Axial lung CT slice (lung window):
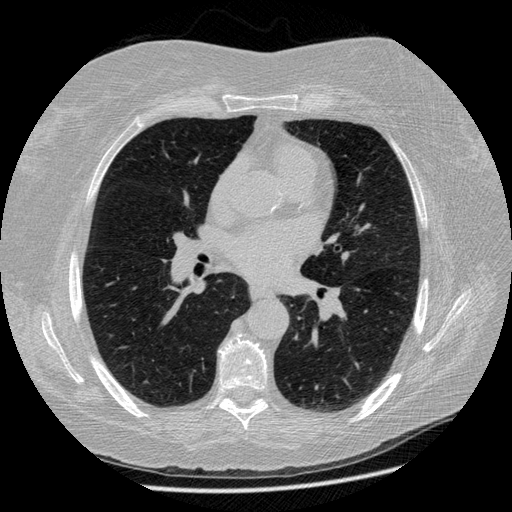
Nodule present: no